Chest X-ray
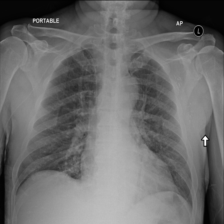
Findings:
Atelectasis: negative
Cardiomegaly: positive
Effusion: negative
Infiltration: negative
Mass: negative
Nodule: negative
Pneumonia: negative
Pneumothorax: negative
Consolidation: negative
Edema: negative
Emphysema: negative
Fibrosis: negative
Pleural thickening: negative
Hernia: negative